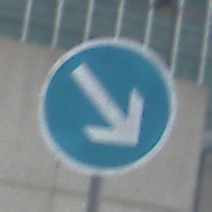
Verkehrszeichen: VorgeschriebeneVorbeifahrtRechts
Umgebung: Outdoor, Urban
Tageszeit: MorningAfternoon
Wetter: PartlyCloudy
Licht: Natural
Jahreszeit: NotSpecified
Kontrast: LowContrast